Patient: sex M, age 68
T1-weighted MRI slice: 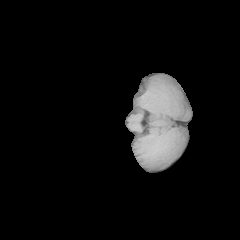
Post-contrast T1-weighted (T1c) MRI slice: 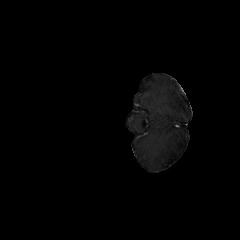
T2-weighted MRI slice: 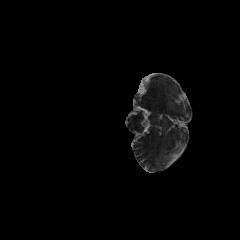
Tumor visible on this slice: no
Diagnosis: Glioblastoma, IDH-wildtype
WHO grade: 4